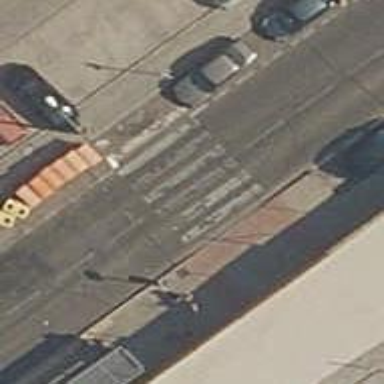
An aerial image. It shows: Uncontrolled crossing on the road.